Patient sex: M
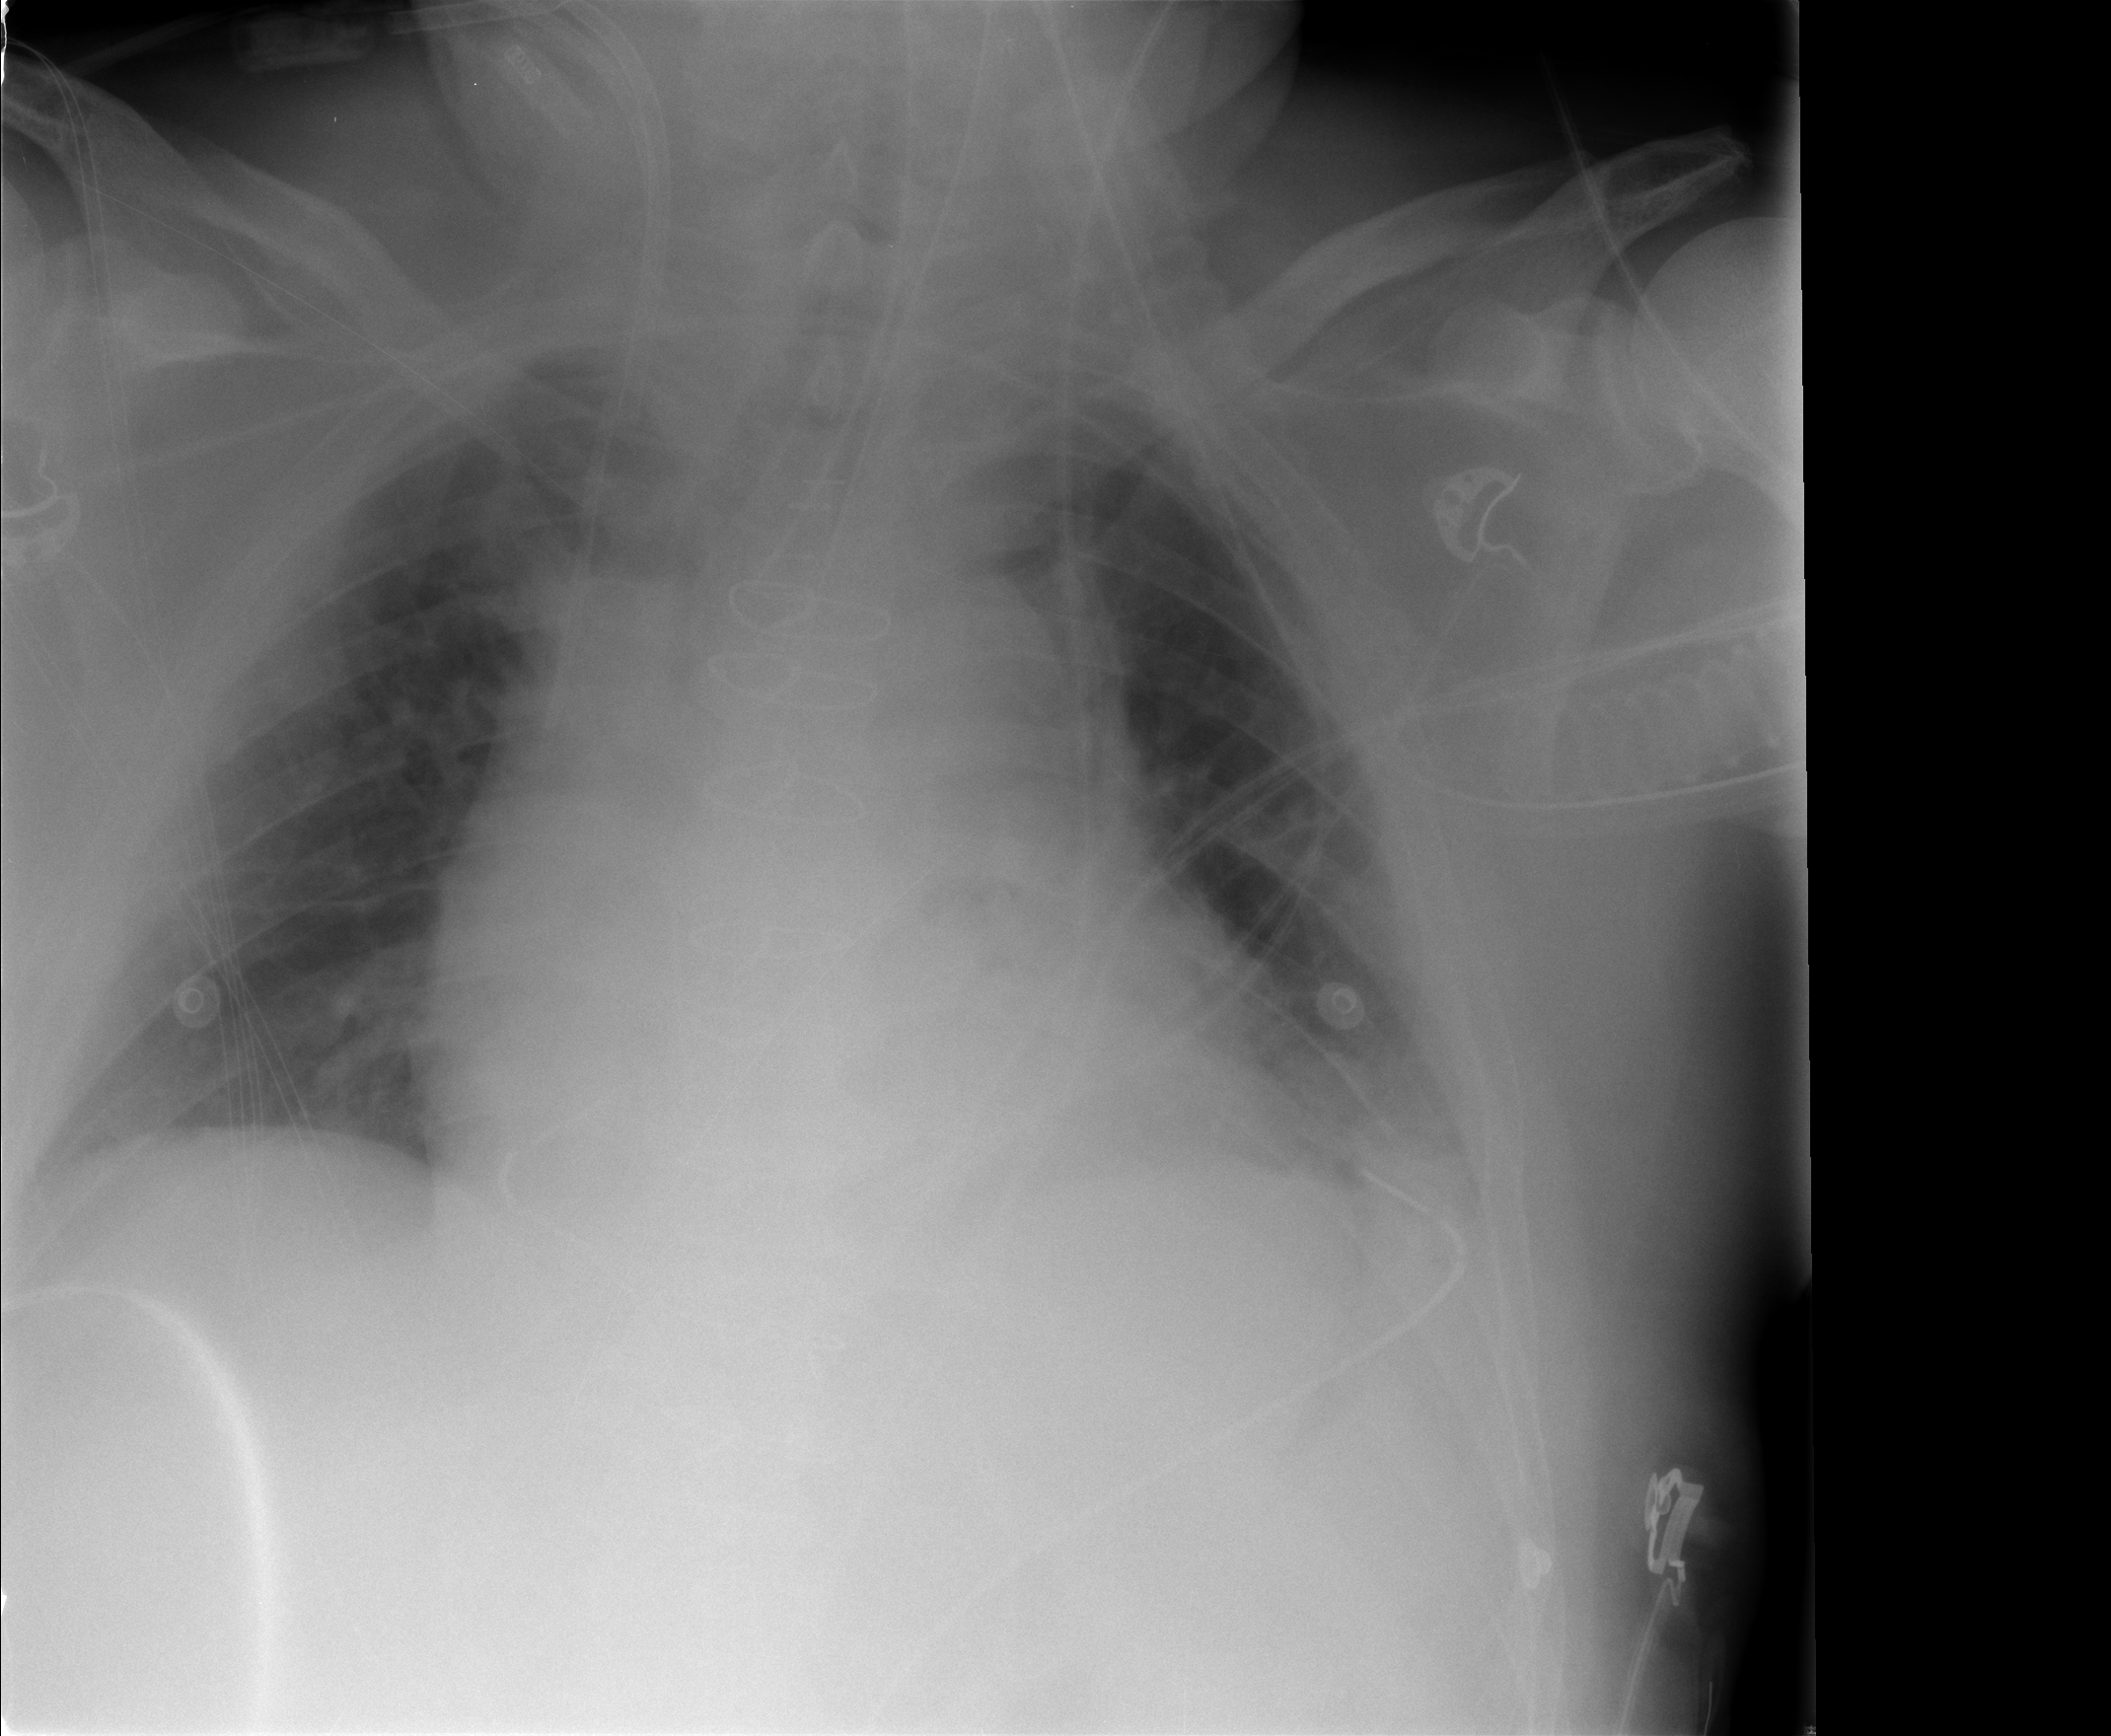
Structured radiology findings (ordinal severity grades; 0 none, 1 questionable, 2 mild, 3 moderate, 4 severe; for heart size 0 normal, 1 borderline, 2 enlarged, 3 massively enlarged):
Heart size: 2
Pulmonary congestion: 2
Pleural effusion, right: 0
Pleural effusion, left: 2
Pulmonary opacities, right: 0
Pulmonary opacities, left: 0
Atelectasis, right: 0
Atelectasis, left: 2